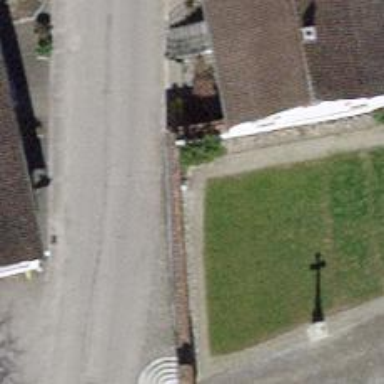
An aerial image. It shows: Paved footway.